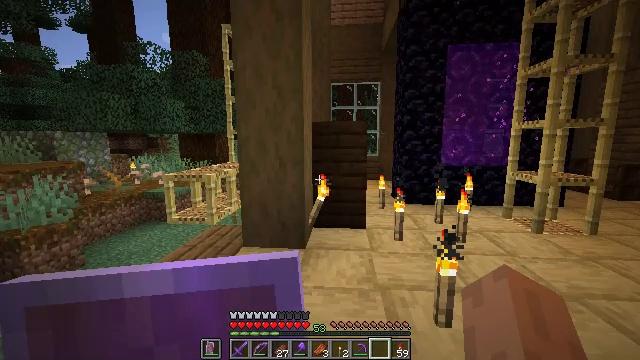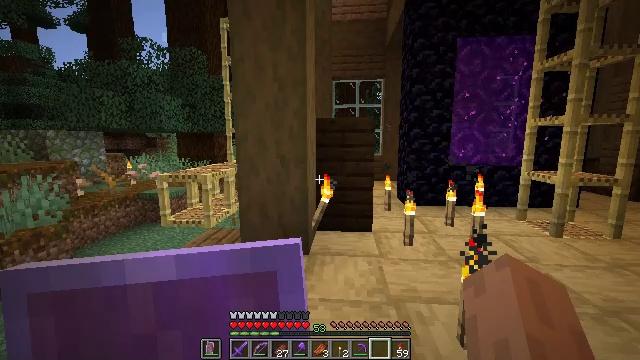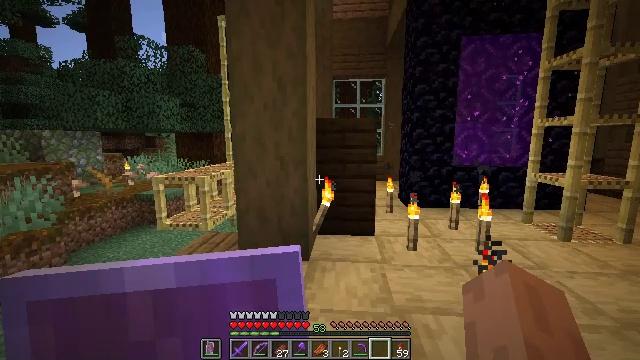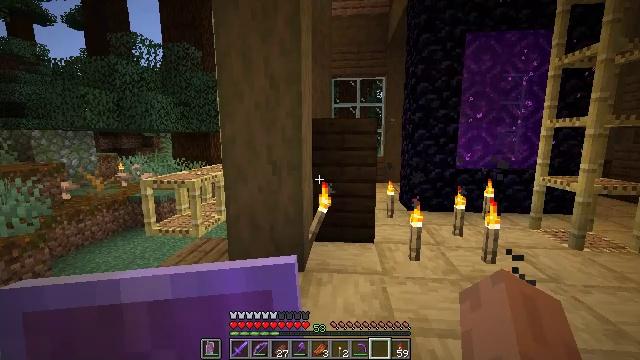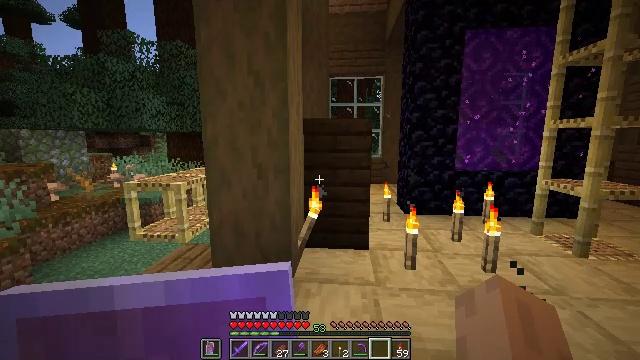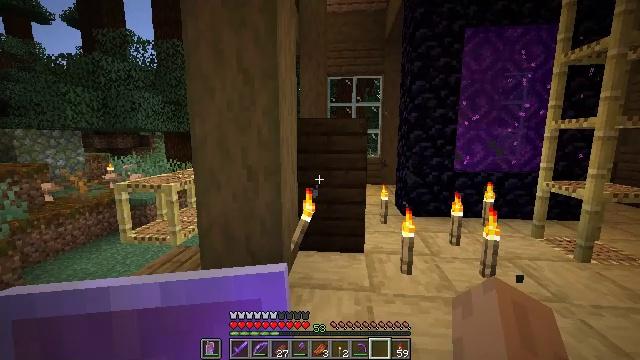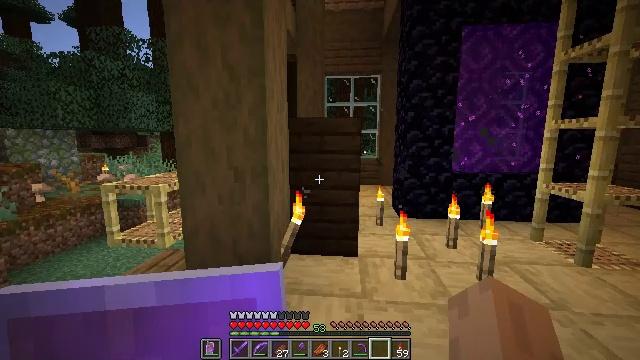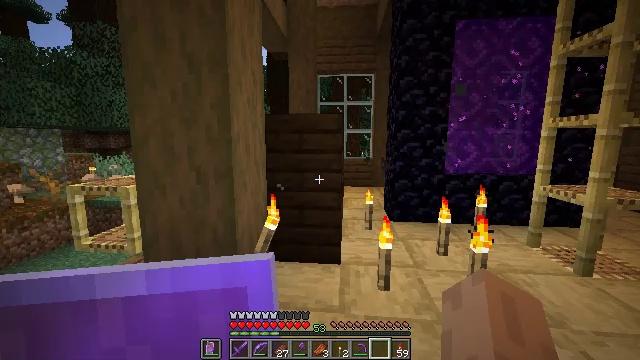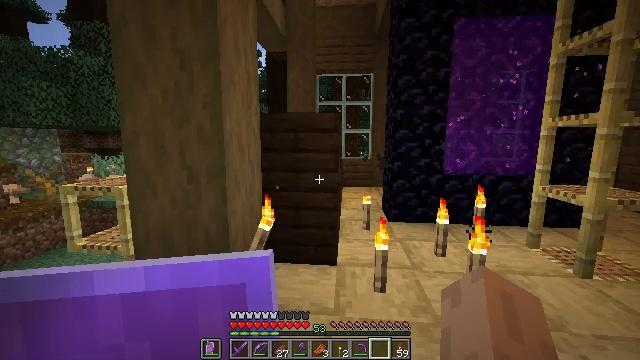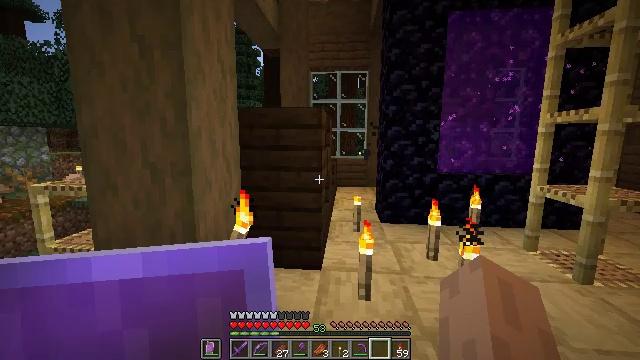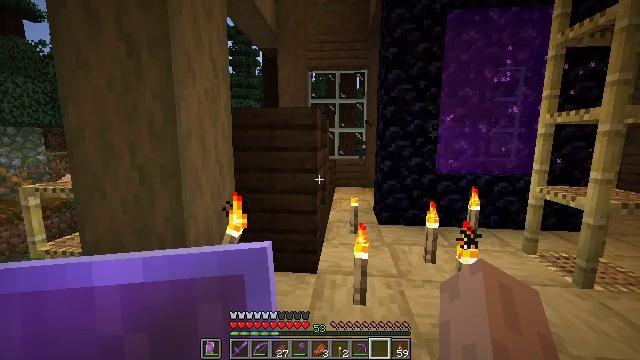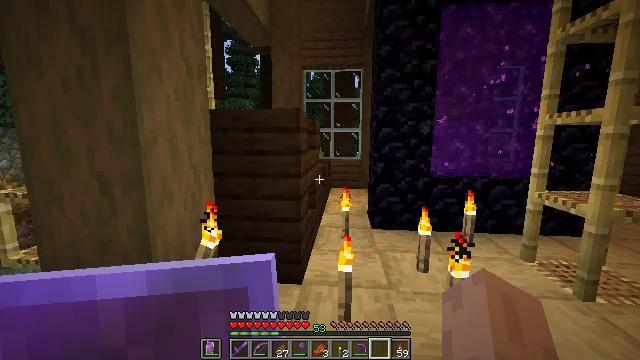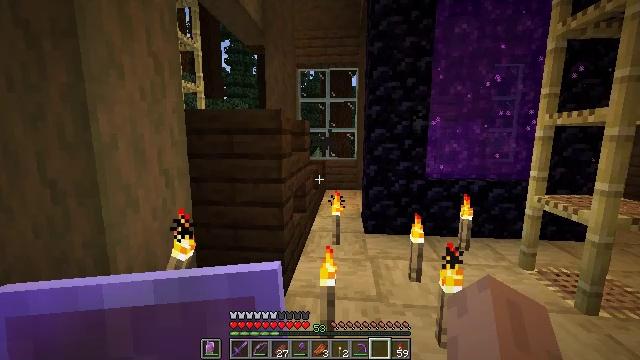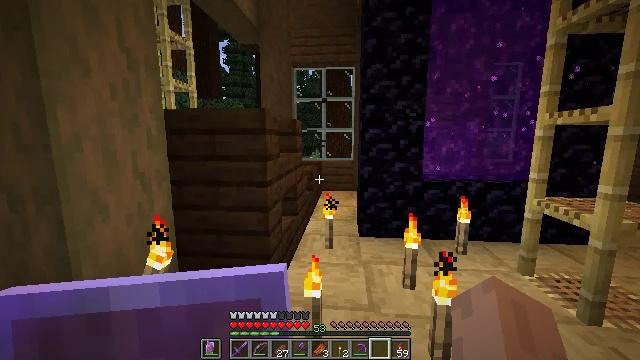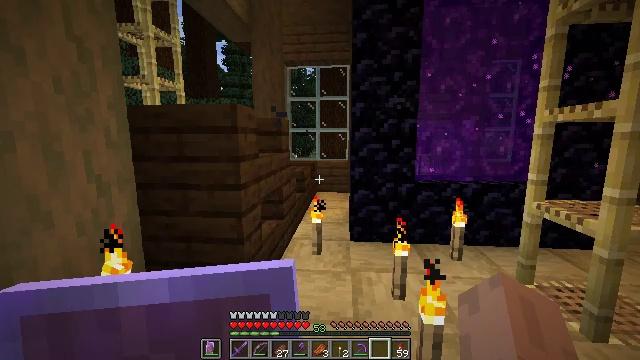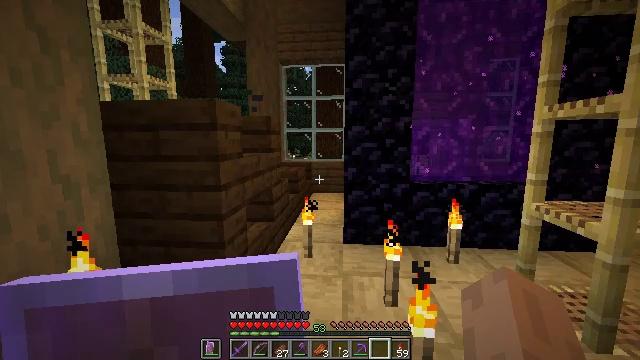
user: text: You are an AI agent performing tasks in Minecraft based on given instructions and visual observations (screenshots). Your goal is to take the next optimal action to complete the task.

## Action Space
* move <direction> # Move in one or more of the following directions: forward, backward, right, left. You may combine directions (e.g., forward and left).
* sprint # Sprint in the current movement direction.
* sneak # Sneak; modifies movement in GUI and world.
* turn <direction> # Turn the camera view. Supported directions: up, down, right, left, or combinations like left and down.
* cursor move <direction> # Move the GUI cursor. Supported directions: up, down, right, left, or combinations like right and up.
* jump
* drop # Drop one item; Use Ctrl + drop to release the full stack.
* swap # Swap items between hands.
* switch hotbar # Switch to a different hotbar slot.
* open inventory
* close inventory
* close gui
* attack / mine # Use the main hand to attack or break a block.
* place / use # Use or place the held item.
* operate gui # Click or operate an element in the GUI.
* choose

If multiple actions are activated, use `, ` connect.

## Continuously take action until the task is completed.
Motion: motion action
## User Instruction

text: Mine dark oak stairs from a structure.
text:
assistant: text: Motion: move forward
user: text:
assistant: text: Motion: move forward
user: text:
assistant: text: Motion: move forward and move right
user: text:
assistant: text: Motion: move forward and move right
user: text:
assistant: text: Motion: move forward and move right
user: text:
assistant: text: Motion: move forward and move right
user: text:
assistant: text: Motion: move forward and move right
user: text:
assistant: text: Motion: move forward and move right
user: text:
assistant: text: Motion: move forward and move right
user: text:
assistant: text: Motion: move forward and move right
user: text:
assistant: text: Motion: move forward and move right
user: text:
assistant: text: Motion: move forward and move right
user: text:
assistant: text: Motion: move forward and move right
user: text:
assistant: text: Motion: move forward and move right
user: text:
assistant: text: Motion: move forward and move right
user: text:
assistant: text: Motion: move forward and move right
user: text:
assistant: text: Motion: move forward and move right
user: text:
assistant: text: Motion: move forward and move right, turn left
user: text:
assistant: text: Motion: move forward, turn left
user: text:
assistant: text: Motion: move forward, turn left
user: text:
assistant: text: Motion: move forward, turn left and down
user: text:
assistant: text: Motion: move forward
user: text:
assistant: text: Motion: move forward
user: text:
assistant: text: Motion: move forward
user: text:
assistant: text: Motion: move forward
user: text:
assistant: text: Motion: move forward
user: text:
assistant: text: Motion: move forward
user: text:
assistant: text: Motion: move forward, turn right and down
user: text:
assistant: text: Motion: move forward, turn right and down
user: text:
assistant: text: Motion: move forward